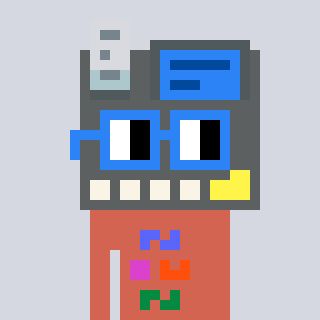
a pixel art character with square blue glasses, a cash register-shaped head and a peachy-colored body on a cool background